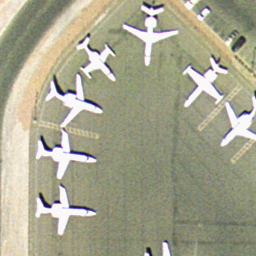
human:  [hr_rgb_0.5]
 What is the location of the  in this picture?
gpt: up, left and right